Question: I'm trying unit testing using QT Creator. I tried doing it with linux and it works really fine, but when I start doing it in Windows. I discover the setting up is way different than what I did to linux.
Right now in my Windows QT Creator, I already set up gtest to my project. Everything is working fine until I started to set up googlemock. Can someone tell me how to set up googlemock in QT Creator? (windows)
I added some gmock files in the sources in my .pro file just like what I did to the gtest files. Also, I already add some library like libgmock.a and libgmock_main.a.
Here's the image of the issue results Qt

'''
INCLUDEPATH += "gtest/include/"
INCLUDEPATH += "gtest/"
INCLUDEPATH += "../../"
INCLUDEPATH += "gmock/include/gmock/"
INCLUDEPATH += "gmock/include/"
INCLUDEPATH += "gmock/"
INCLUDEPATH += "../../"
FORMS += ../calculator.ui
HEADERS += ../calculator.h ../button.h
SOURCES += ../calculator.cpp ../button.cpp main.cpp gtest/src/gtest-typed-test.cc gtest/src/gtest-test-part.cc gtest/src/gtest-printers.cc gtest/src/gtest-port.cc gtest/src/gtest-filepath.cc gtest/src/gtest-death-test.cc gtest/src/gtest-all.cc gtest/src/gtest.cc gmock/src/gmock-spec-builders.cc gmock/src/gmock-matchers.cc gmock/src/gmock-cardinalities.cc gmock/src/gmock-all.cc gmock/src/gmock.cc gmock/src/gmock-internal-utils.cc
win32:CONFIG(release, debug|release): LIBS += -L$$PWD/../../../Gmock_lib/ -lgmock_main
else:win32:CONFIG(debug, debug|release): LIBS += -L$$PWD/../../../Gmock_lib/ -lgmock_maind
else:unix: LIBS += -L$$PWD/../../../Gmock_lib/ -lgmock_main
INCLUDEPATH += $$PWD/../../../Gmock_lib
DEPENDPATH += $$PWD/../../../Gmock_lib
win32:CONFIG(release, debug|release): LIBS += -L$$PWD/../../../Gmock_lib/ -lgmock
else:win32:CONFIG(debug, debug|release): LIBS += -L$$PWD/../../../Gmock_lib/ -lgmockd
else:unix: LIBS += -L$$PWD/../../../Gmock_lib/ -lgmock
INCLUDEPATH += $$PWD/../../../Gmock_lib
DEPENDPATH += $$PWD/../../../Gmock_lib
'''
main.cpp
'''
#include <gtest/gtest.h>
#include <QApplication>
#include "Calculator/calculator.h"
#include "Calculator/button.h"
#include "Calculator/calculator.h"
#include <gmock/gmock.h>
TEST (sumInMemory, clearMemoryF) {
calculator cal;
double x = cal.sumInMemory;
EXPECT_EQ( x , 0.0);
}
TEST (functionTest, Subtest1) {
calculator cal;
int x = cal.equalClicked();
EXPECT_NE( x , -1);
}
TEST (functionTest, Subtest2) {
calculator cal;
double x = cal.factorSoFar;
EXPECT_EQ( x , 0.0);
}
int main (int argc, char *argv[])
{
QApplication a(argc, argv);
::testing::InitGoogleTest(&argc, argv);
return RUN_ALL_TESTS();
}
'''
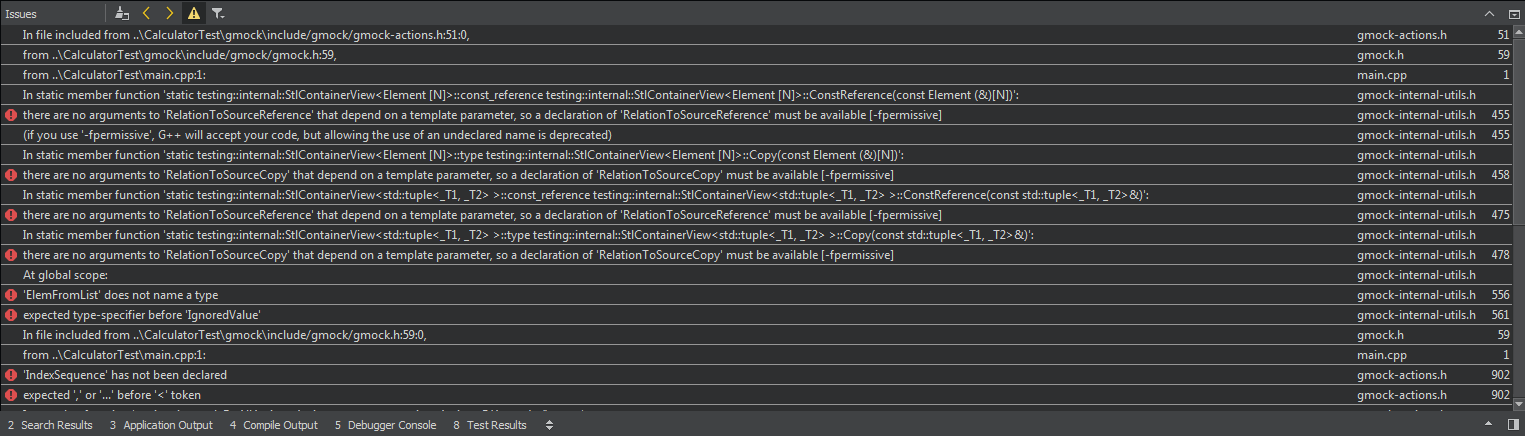
Answer: I experienced the same problem, I suggest you to download other version of gmock. In my case I use gmock 1.7.0. Some older version have some problems/issues. Just follow what the compiler says to you.
Fix bug one step at a time